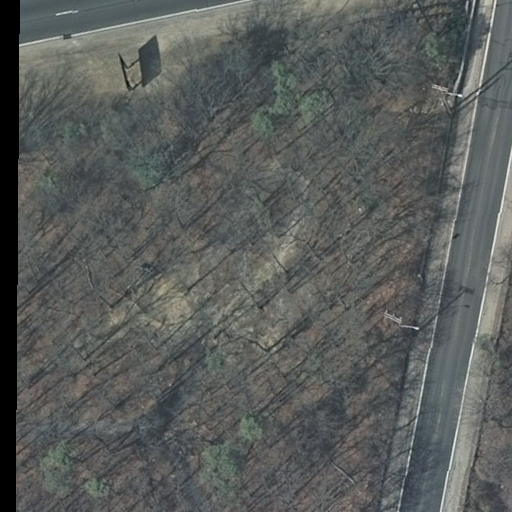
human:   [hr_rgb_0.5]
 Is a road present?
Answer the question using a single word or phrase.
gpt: yes

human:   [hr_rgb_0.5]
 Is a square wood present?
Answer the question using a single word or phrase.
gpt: no

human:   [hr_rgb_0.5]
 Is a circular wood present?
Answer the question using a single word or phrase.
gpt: no

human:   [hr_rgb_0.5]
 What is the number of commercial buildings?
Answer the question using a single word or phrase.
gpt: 0

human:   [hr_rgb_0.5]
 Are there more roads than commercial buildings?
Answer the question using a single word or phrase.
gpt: yes

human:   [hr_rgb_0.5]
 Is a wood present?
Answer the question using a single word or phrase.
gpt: yes

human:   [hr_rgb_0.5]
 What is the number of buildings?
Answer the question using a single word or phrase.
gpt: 0

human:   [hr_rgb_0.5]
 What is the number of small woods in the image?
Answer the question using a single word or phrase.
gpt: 0

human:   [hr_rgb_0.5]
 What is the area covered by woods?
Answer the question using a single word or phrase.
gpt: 10599m2

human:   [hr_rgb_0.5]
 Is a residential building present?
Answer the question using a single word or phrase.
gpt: no

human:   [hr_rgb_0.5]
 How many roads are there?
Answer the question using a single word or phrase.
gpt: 3

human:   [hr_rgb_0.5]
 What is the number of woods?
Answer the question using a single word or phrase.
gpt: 1

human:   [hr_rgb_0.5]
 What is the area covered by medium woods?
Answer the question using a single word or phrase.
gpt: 0m2

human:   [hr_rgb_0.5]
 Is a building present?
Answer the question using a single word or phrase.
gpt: no

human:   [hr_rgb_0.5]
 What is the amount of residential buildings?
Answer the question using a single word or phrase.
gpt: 0

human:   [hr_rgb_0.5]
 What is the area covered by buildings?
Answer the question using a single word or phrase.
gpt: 0m2

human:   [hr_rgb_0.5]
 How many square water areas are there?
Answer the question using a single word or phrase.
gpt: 0

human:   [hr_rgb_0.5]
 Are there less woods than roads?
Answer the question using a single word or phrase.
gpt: yes

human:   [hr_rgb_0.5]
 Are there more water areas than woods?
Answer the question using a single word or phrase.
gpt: no

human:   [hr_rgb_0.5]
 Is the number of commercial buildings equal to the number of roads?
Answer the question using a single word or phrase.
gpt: no

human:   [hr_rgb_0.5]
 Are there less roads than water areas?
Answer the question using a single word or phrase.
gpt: no

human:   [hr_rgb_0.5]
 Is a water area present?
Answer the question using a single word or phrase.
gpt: no

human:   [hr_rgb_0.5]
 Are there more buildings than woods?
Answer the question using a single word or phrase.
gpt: no

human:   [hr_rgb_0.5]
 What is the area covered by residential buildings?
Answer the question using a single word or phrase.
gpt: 0m2

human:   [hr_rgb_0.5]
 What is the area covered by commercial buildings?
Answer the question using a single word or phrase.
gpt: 0m2

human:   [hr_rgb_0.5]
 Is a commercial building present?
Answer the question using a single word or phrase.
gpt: no

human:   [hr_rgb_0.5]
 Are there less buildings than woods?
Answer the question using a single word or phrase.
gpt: yes

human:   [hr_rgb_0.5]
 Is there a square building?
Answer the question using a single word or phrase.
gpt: no

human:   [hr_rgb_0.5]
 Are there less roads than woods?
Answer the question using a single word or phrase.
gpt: no

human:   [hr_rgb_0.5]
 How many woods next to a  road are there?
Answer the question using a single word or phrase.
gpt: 1

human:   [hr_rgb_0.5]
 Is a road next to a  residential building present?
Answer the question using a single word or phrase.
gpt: no

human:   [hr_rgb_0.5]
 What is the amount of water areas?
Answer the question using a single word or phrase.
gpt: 0

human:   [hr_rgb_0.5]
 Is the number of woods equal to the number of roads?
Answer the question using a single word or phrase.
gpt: no

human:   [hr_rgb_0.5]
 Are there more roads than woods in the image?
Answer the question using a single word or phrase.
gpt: yes

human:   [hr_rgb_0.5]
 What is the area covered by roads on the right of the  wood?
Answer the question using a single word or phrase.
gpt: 0m2

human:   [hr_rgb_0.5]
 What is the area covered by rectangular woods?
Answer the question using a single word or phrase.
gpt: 10599m2

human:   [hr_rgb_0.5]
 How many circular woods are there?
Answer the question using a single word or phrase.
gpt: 0

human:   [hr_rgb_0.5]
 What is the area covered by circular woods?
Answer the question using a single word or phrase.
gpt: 0m2

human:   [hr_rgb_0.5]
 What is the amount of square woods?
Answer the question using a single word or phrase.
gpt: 0

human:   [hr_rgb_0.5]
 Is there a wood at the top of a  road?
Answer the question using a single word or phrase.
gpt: yes

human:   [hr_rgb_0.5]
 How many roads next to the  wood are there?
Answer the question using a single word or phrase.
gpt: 3

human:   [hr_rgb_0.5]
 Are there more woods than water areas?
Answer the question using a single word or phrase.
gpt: yes

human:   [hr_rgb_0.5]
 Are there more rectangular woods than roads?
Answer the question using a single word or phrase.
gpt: no

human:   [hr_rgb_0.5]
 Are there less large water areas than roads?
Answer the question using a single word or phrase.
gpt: yes

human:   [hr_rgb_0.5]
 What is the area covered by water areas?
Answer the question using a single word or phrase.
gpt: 0m2

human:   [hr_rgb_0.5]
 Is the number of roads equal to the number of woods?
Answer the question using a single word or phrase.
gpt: no

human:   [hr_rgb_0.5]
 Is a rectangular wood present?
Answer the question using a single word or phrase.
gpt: yes

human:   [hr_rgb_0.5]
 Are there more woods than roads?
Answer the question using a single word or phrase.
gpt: no

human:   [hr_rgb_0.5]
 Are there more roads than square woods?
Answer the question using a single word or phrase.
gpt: yes

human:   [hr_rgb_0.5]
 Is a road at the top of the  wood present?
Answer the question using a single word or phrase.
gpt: no

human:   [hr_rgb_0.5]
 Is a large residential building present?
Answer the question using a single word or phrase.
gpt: no

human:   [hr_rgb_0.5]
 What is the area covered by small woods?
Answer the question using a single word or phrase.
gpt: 0m2

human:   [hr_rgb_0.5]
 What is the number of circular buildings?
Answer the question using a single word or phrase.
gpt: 0

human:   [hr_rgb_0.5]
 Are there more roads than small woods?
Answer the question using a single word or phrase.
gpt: yes

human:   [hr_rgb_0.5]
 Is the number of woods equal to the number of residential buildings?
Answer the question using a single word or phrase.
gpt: no

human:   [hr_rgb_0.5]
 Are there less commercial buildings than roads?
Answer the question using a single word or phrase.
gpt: yes

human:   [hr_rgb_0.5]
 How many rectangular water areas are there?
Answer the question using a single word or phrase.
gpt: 0

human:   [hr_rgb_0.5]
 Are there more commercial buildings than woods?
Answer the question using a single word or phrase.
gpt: no

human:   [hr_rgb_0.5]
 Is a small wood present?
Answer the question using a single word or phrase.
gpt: no

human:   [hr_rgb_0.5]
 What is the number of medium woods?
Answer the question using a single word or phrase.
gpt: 0

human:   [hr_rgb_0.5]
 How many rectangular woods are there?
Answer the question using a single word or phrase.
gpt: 1

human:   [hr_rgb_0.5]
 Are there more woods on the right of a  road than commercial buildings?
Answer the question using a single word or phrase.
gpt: yes

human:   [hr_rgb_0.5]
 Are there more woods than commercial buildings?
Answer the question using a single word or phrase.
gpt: yes

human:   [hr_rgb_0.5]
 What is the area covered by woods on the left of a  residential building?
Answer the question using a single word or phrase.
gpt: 0m2